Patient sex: M
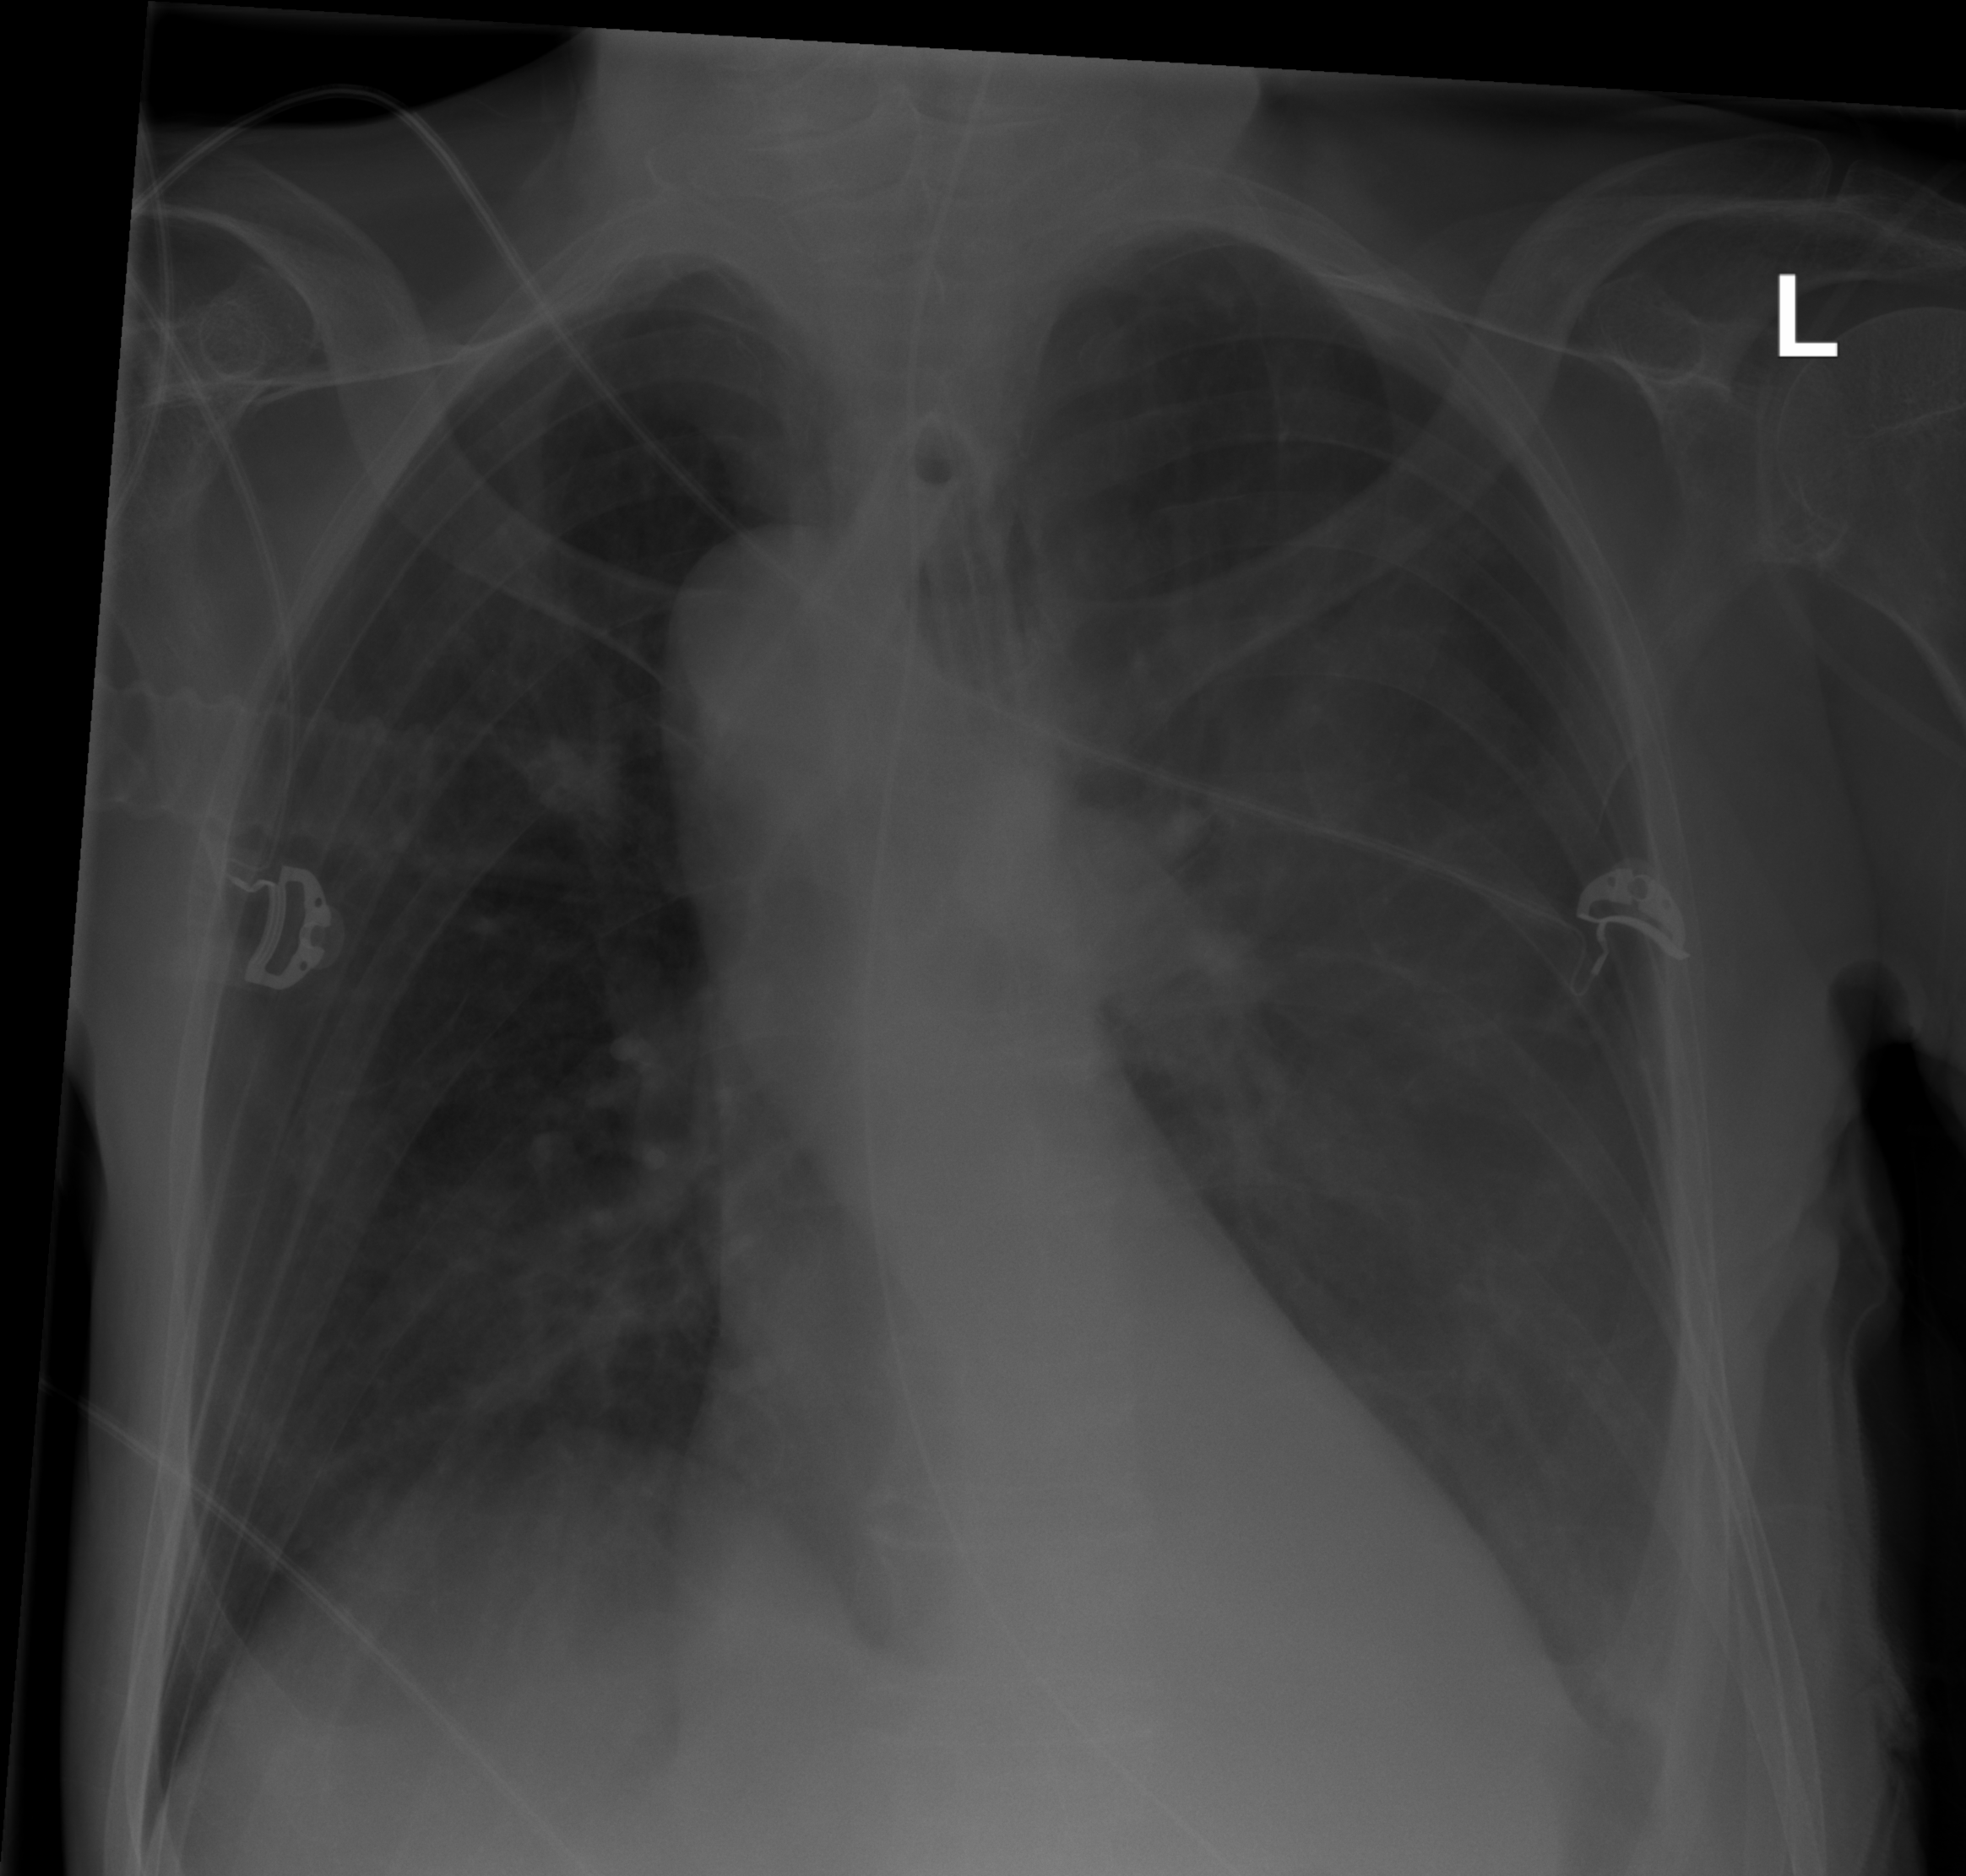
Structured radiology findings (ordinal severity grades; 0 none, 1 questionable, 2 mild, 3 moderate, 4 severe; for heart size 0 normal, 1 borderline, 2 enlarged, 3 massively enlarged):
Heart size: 0
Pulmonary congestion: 0
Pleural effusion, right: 0
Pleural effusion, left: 3
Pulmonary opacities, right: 0
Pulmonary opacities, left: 0
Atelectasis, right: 0
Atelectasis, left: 3